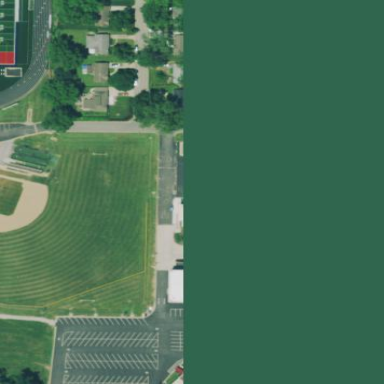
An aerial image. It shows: School.